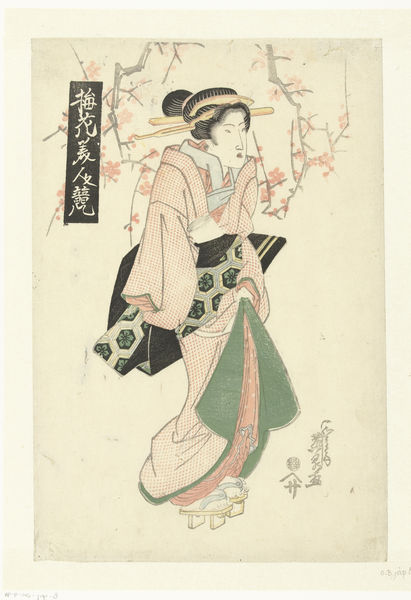
Titel: Courtisane onder pruimenbloesem
Künstler: Keisai Eisen
Standort: Amsterdam
Institution: Rijksmuseum
Schlagwörter: femme, fleur, sandales, branche, estampe, texte, japonais, kimono, japan, obi